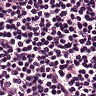
Metastatic tissue present: no